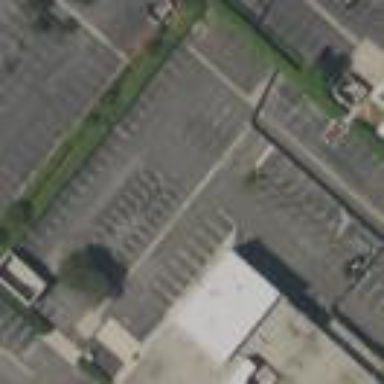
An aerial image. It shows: Parking area with surface.